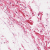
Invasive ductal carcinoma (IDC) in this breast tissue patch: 0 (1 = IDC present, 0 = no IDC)